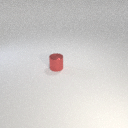
small red metal cylinder